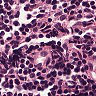
Metastatic tissue present: no